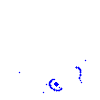
Particle: proton